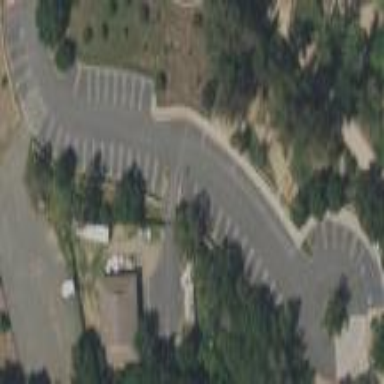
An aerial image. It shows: Parking area with asphalt surface.